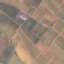
Land use / land cover class: PermanentCrop